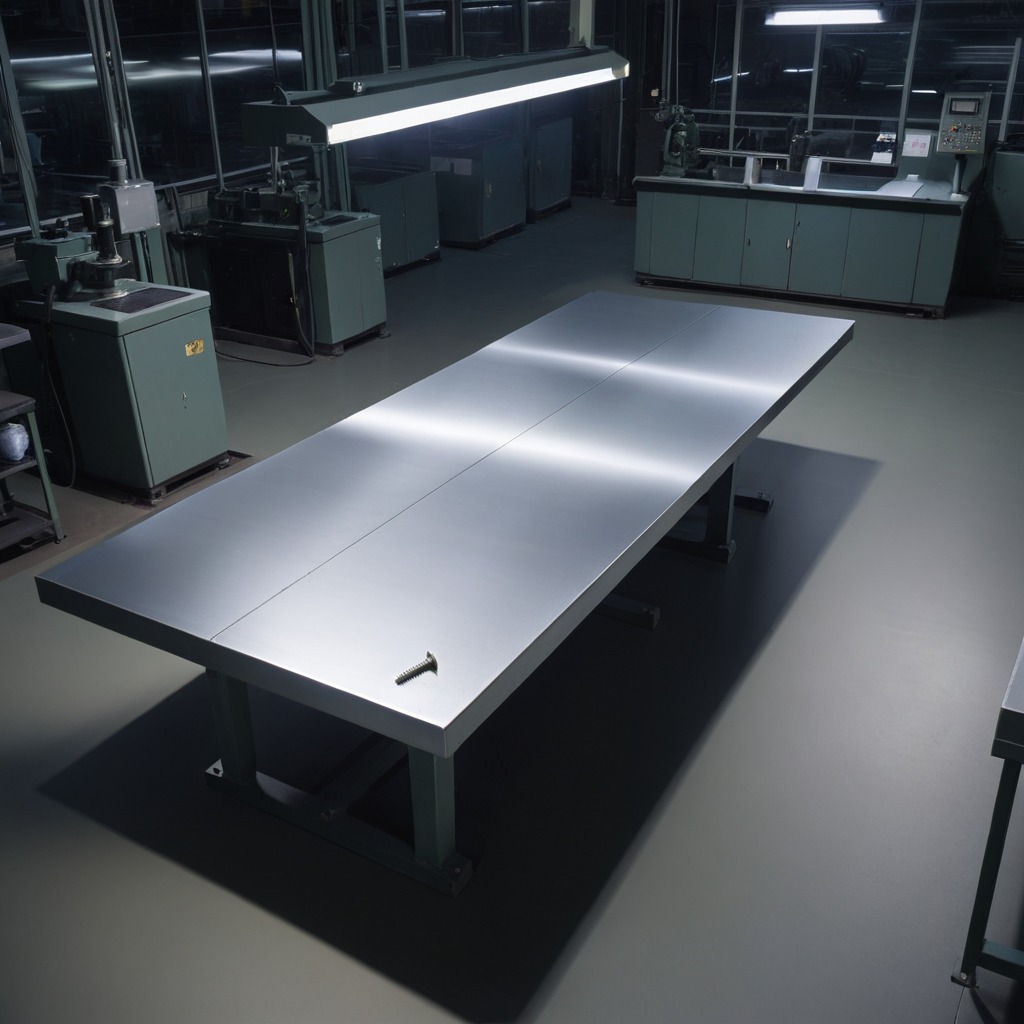
A metal screw is lying on the clean empty table in a basement in the evening.